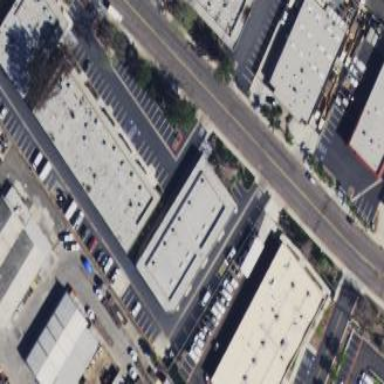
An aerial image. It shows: Industrial building.